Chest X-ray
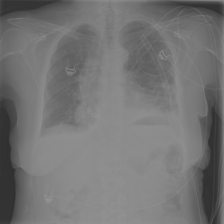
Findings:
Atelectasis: positive
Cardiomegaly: negative
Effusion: positive
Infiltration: negative
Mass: negative
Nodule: negative
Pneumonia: negative
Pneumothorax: positive
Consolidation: negative
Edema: negative
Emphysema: negative
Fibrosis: negative
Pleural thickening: negative
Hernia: negative